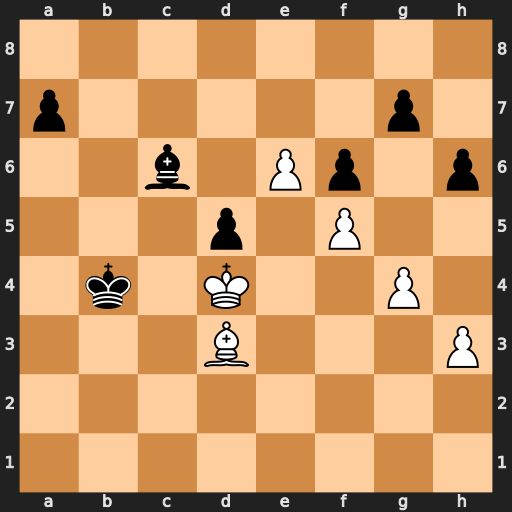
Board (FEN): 8/p5p1/2b1Pp1p/3p1P2/1k1K2P1/3B3P/8/8
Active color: w
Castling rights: -
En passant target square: -
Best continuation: Ba6 Ka5 Kc5